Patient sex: M
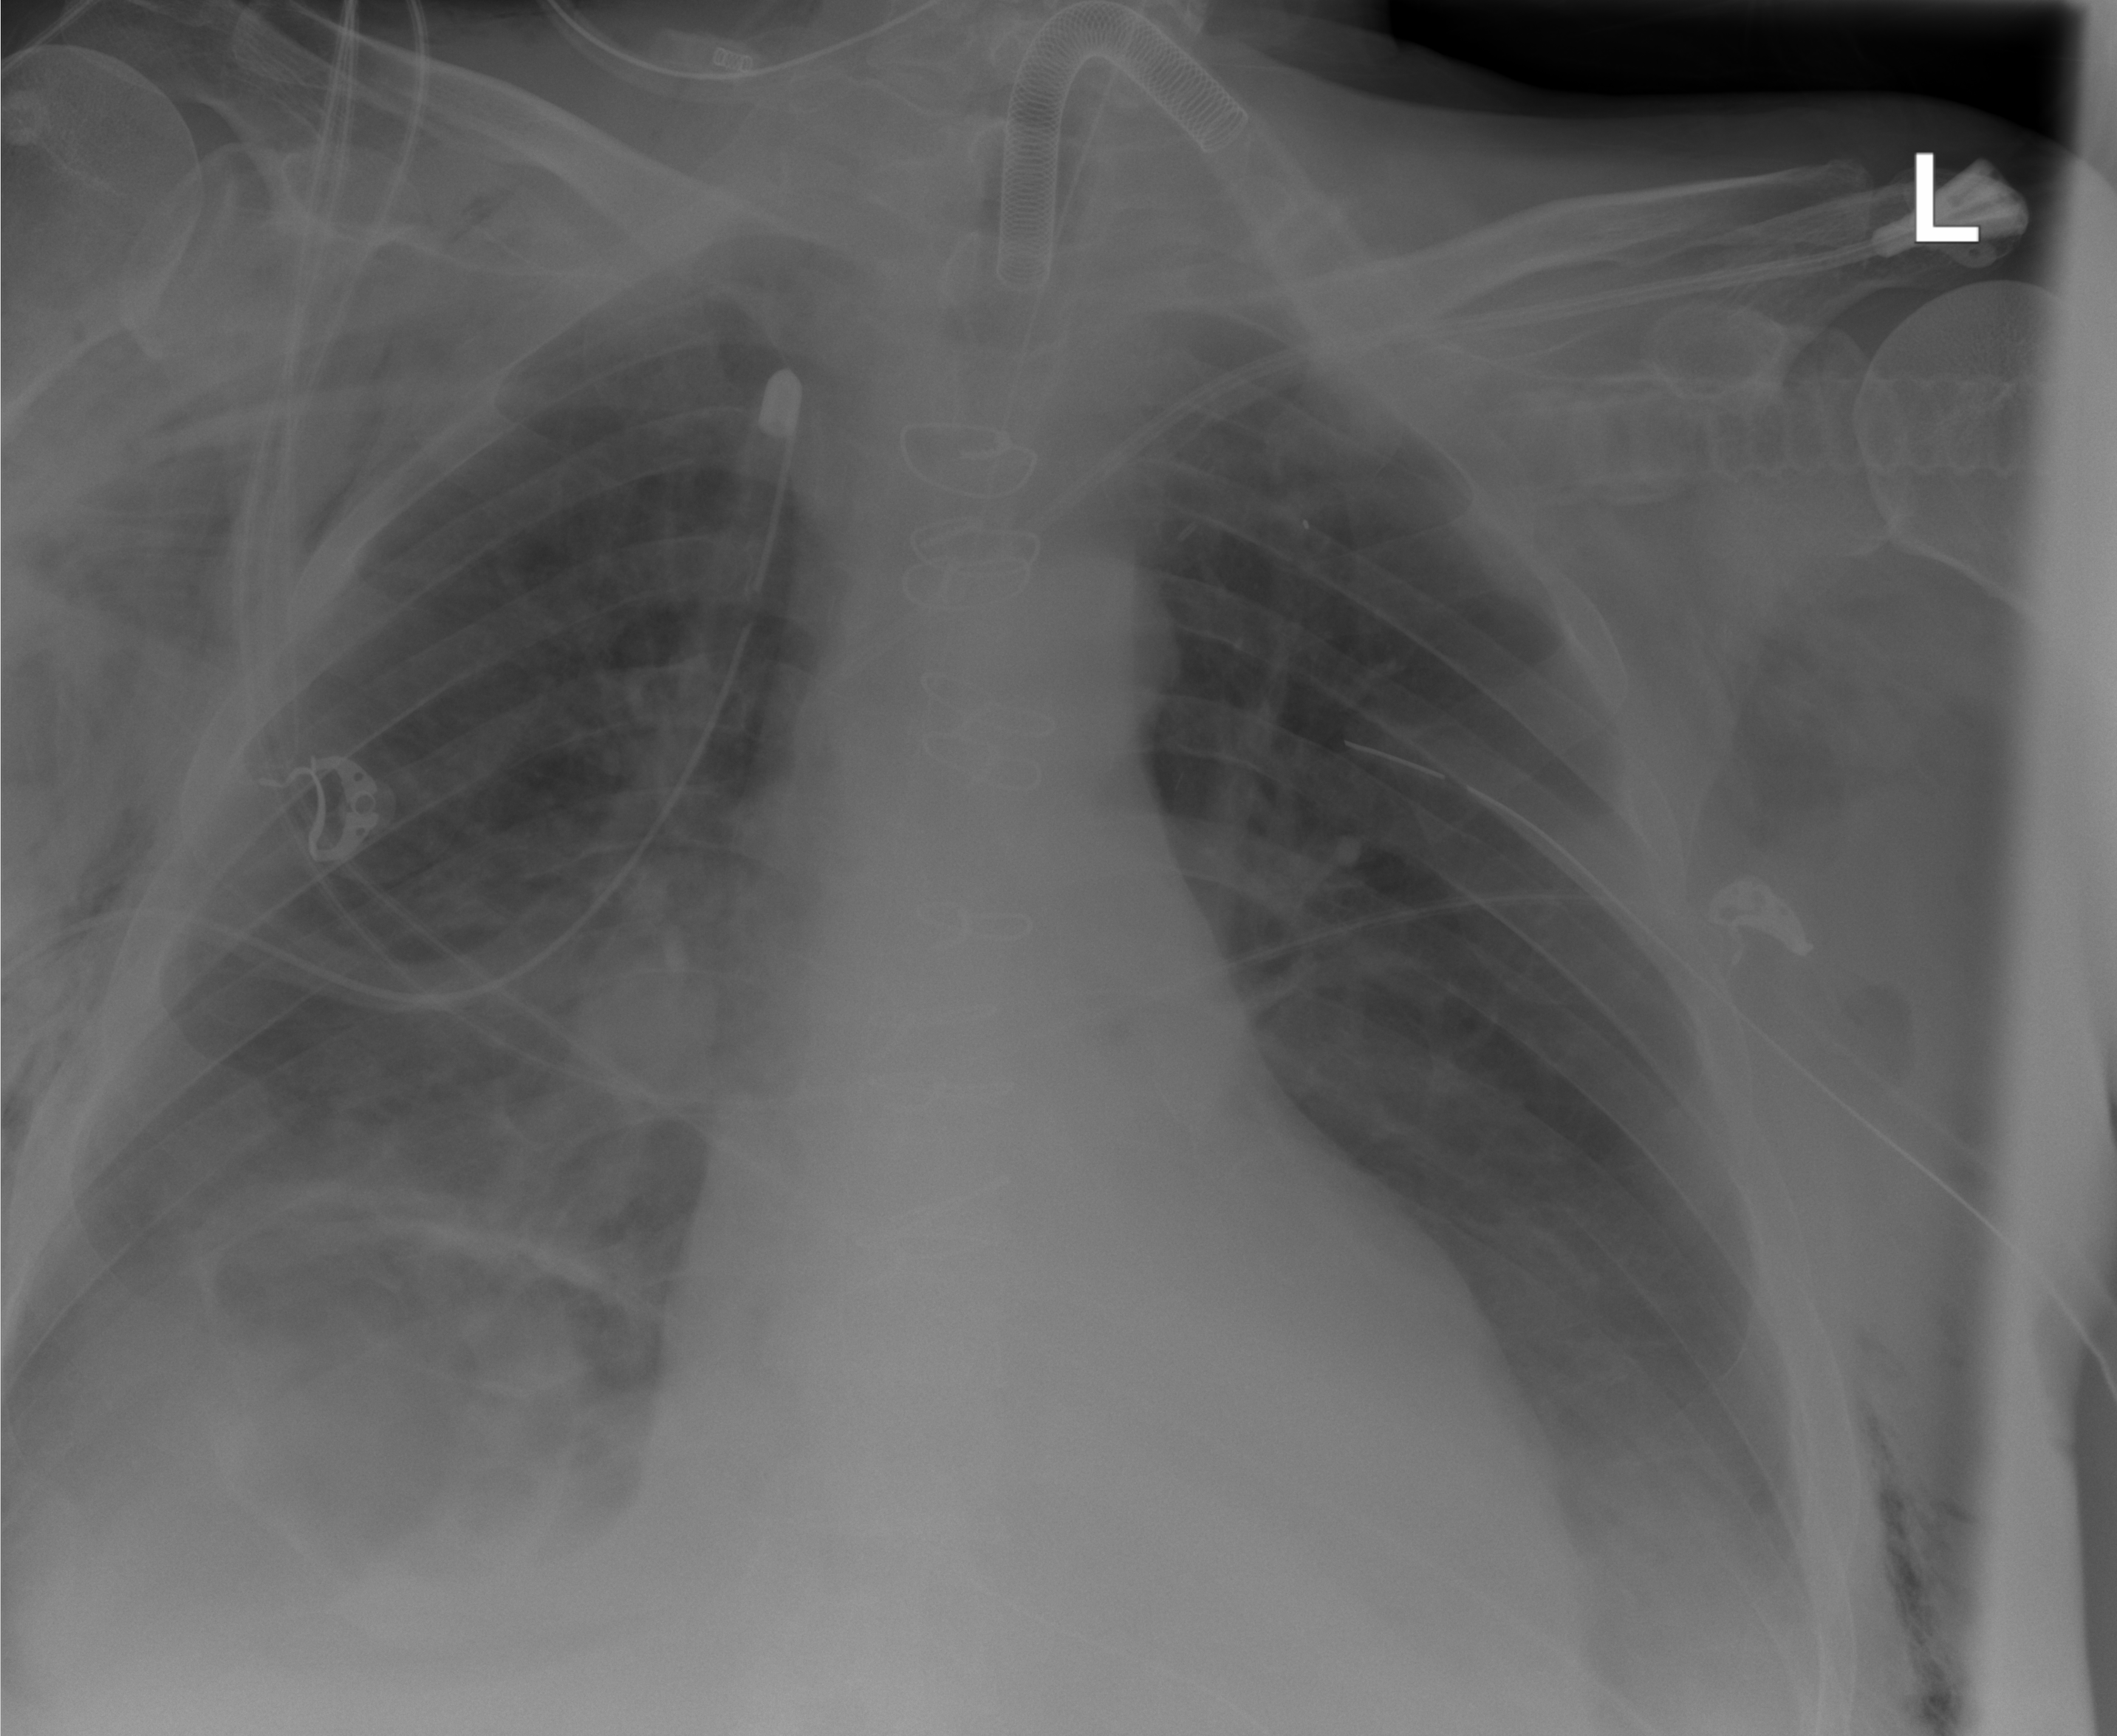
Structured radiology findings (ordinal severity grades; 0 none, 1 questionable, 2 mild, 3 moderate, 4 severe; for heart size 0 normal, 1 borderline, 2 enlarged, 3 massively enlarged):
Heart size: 2
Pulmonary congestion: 2
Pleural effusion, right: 2
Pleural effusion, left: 2
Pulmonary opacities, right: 0
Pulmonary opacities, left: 0
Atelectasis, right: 2
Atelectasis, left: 2